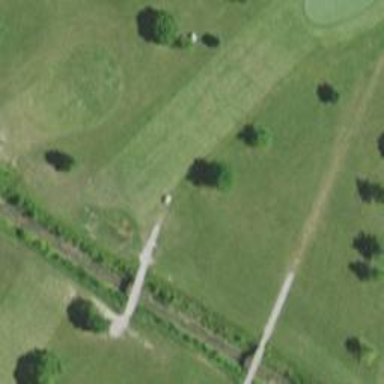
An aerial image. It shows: Pathway for golfing.